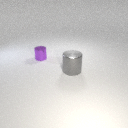
small purple metal cylinder to the left of large gray metal cylinder